Question: We all know that MIPS FPU has two precisions, single or double. When I looked it in the instruction set, I found for a same operation, the instruction for single precision and double precision have no different.
For example, here from the <URL> , the instruction ADD.fmt
No matter it is double or single precision, the operand and function code are both same. How decoder know it is a single or double precision instruction? Or any hidden information in the 5-bit fmt region? I can not find any good answers from google, can someone explain how this instruction works?
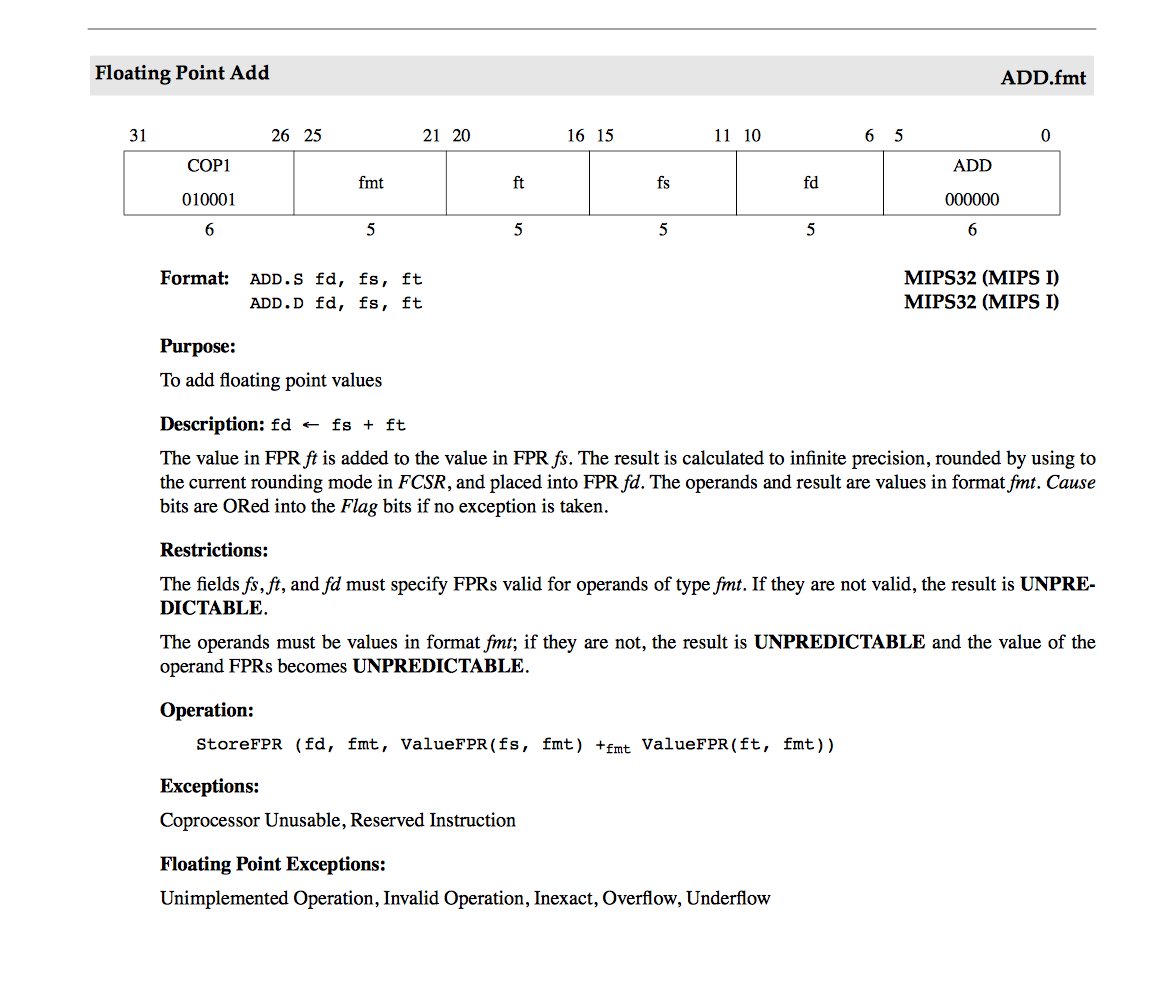
Answer: The MIPS documentation has details on this, under "FPU Operand Format Field". The 'fmt' field contains that specific data.
The 'fmt' field is 5 bit length and it can take the following values:
'''
0-15: reserved
16: single
17: double
18-19: reserved
20: word
21: long
22-31: reserved
'''
Word and Long are for ADD.S and ADD.D.